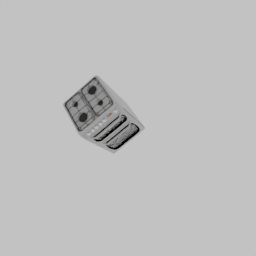
Label: appliances